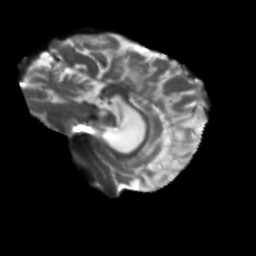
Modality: T2w
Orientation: sagittal
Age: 79
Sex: female
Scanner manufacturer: siemens
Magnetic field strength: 3 T
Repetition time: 5.25 s
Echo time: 0.08 s